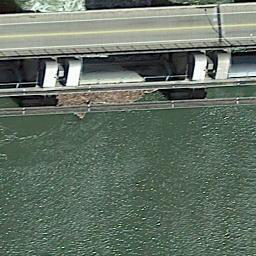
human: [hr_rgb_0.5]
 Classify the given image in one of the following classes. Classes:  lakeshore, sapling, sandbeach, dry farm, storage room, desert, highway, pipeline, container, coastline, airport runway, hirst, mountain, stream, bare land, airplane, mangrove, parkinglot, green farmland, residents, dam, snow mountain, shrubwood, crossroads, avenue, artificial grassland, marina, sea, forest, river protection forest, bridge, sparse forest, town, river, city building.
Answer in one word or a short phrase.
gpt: dam